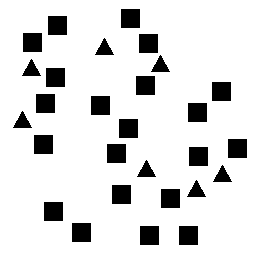
Squares: 21
Triangles: 7
Stars: 0
Total shapes: 28